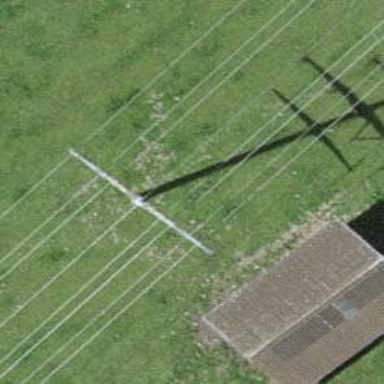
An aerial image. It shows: Pylon tower.